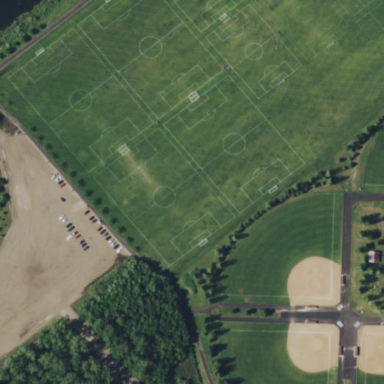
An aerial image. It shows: Soccer pitch designated for leisure and sports activities.